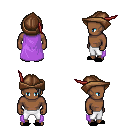
a pixel art fantasy rpg character, male body template, human, dark skin, lavender cape, white pants, gray long mohawk hairstyle, leather cap, black slippers, four views (front, back, left, right), 2x2 character sprite sheet, small pixel art, hard edges, no anti-aliasing